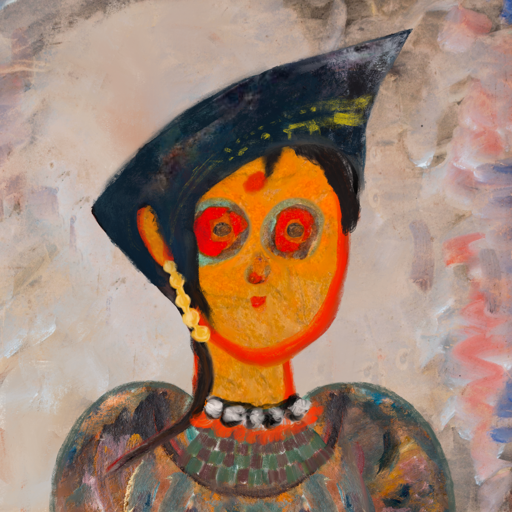
Background: Roy_Bahadur, Head And Neck Front: Sisters, Face Front: Sisters, Bust: Boggyland, Hair Front: Roy_Bahadur, Head Accessory: Irani, Second Necklace: After_Raid, Necklace: An_Impression, Baby: Blank